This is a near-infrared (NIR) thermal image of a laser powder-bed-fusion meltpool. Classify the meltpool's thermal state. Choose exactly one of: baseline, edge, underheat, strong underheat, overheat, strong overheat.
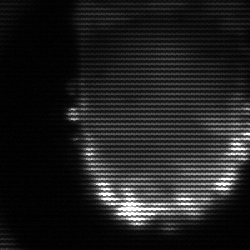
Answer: baseline